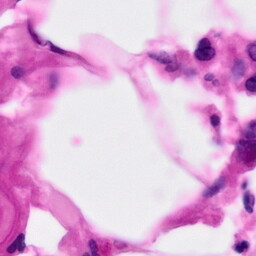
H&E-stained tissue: Pancreatic